Aerial crown-view tile of a tropical tree (Barro Colorado Island, Panama), acquired 20240813:
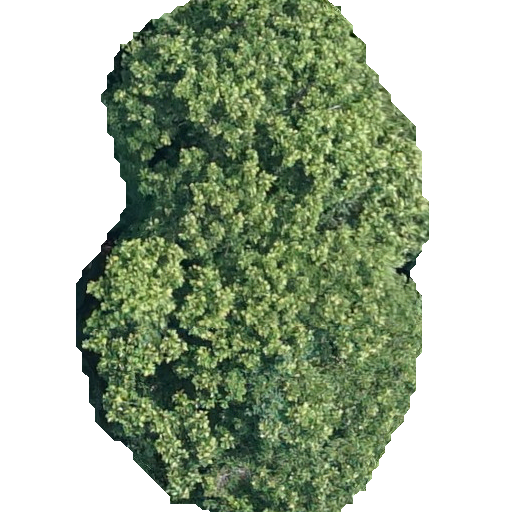
Species: Dipteryx oleifera
GBIF accepted scientific name: Dipteryx oleifera
Crown area: 228.365 m²